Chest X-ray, PA view. Patient: 56 years old, sex M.
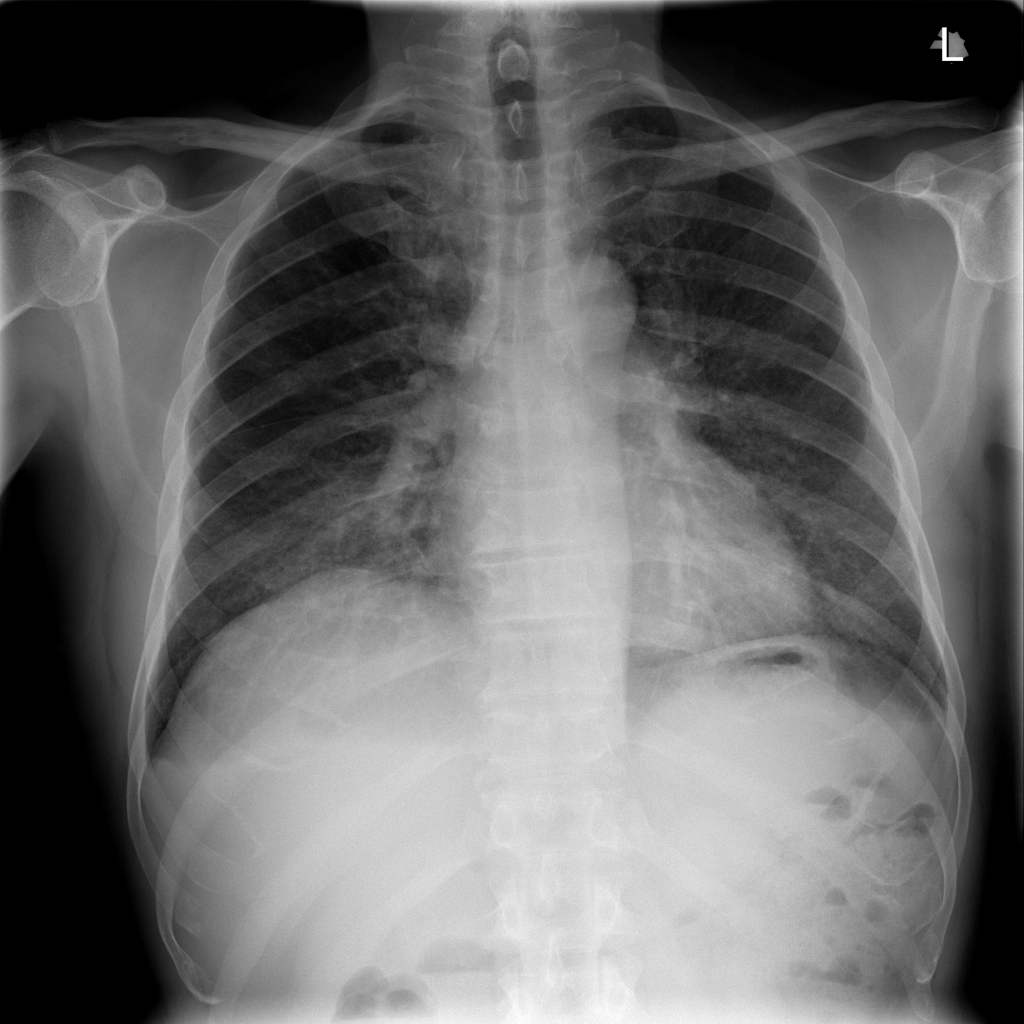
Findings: Effusion, Pneumonia